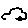
Label: car